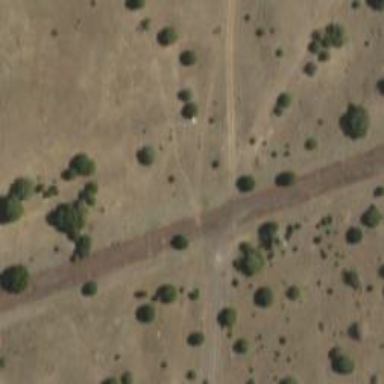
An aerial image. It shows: Abandoned road.